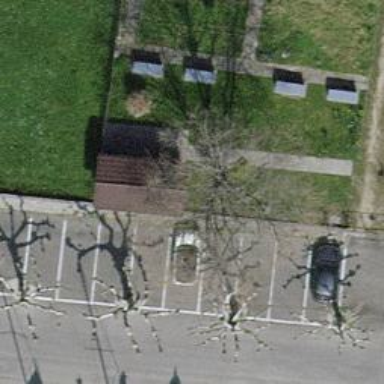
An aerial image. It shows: Picnic table located in leisure land area.